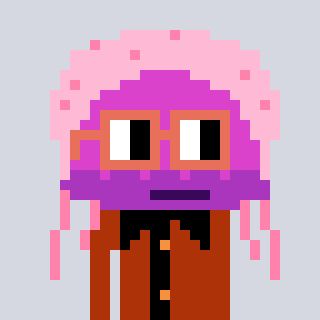
a pixel art character with square orange glasses, a jellyfish-shaped head and a hotbrown-colored body on a cool background